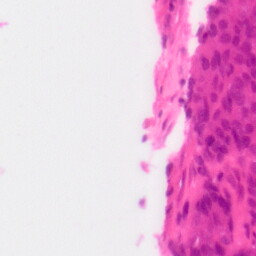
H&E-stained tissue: Colon